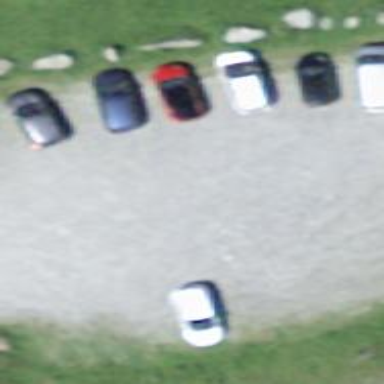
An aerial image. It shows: Parking area with surface.